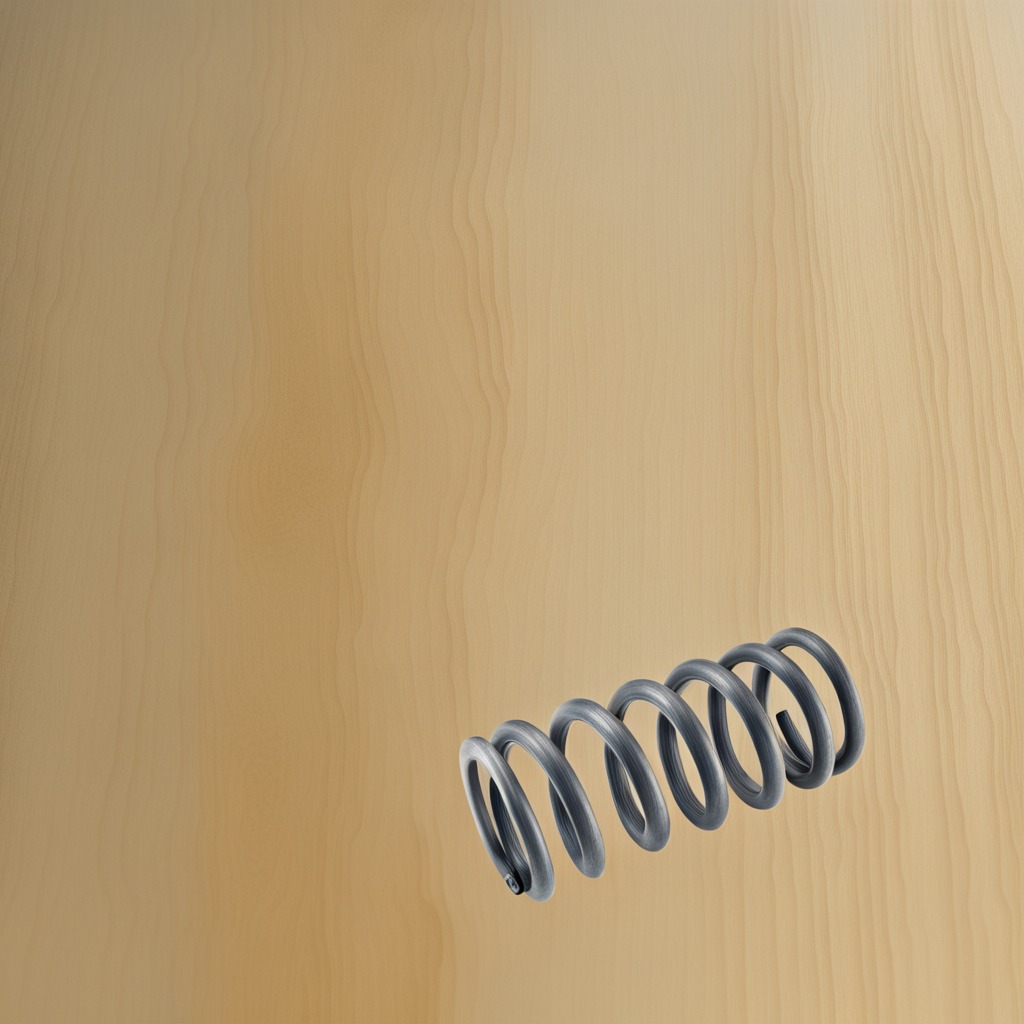
A coiled metal spring is lying on a plywood surface in a paint workshop lit by afternoon window light.